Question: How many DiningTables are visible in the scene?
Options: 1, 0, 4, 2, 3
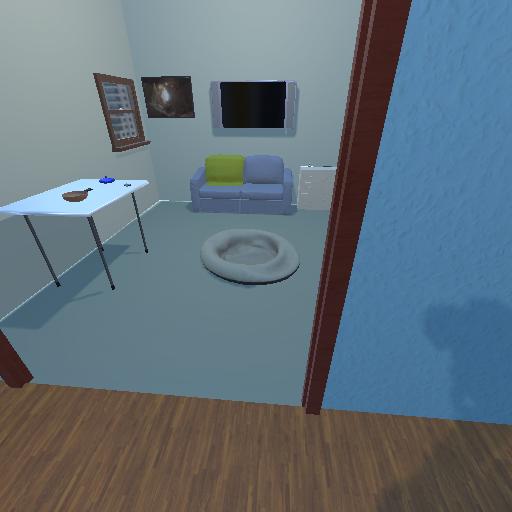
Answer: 1